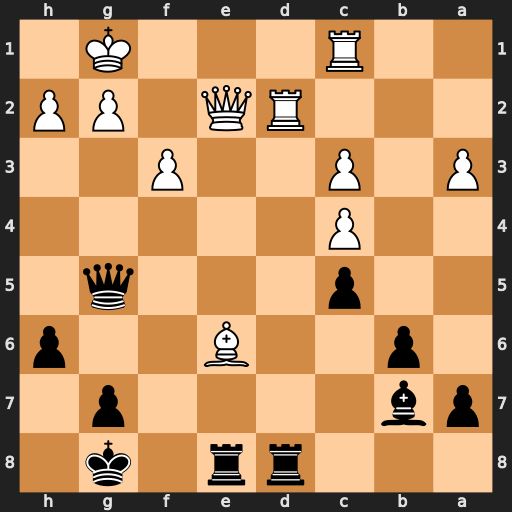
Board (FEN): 3rr1k1/pb4p1/1p2B2p/2p3q1/2P5/P1P2P2/3RQ1PP/2R3K1
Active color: b
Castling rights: -
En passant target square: -
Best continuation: Kh8 Rcd1 Rxd2